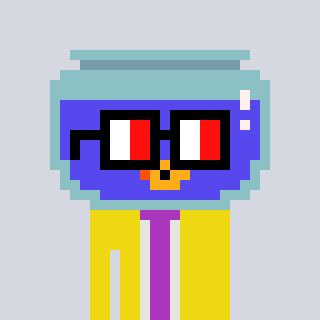
a pixel art character with square glasses with black frames and red eyes, a goldfish-shaped head and a yellow-colored body on a cool background